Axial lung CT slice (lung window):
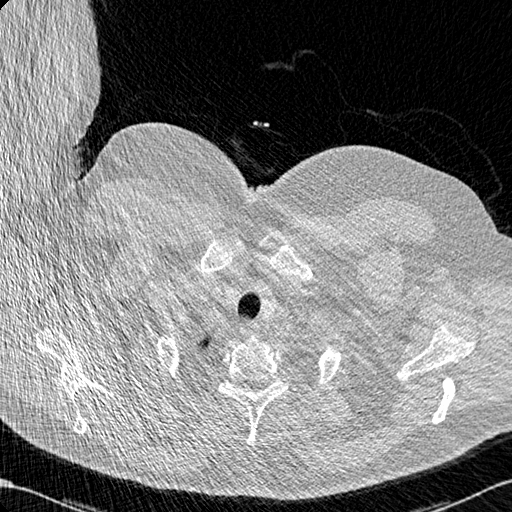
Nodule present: no